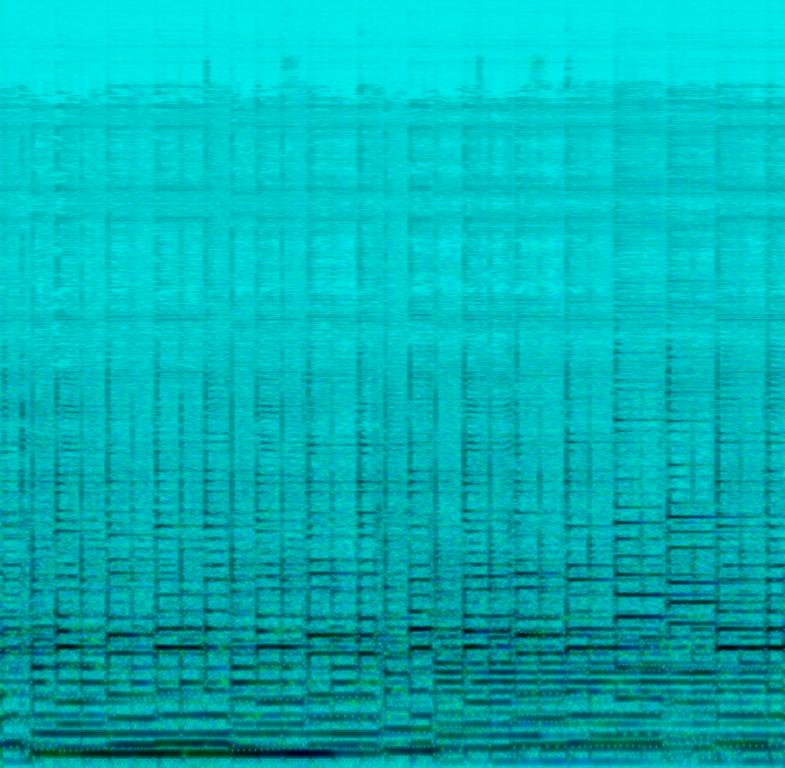
The song is an instrumental. The song is medium tempo with a pensive bass solo followed by string distortion guitar rhythm and a strong drum entry crash. The death metal song is tense and builds anticipation. The audio quality is average.